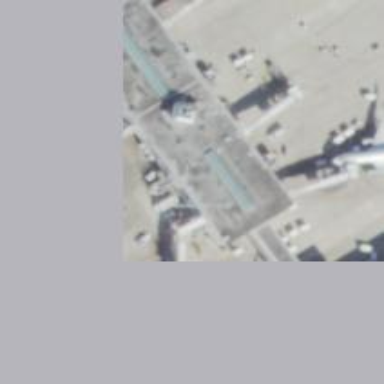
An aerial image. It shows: Airport gate.